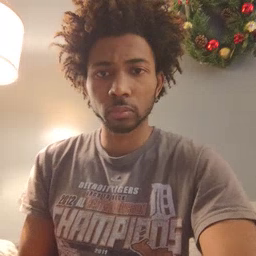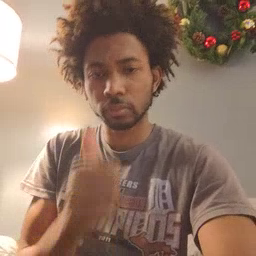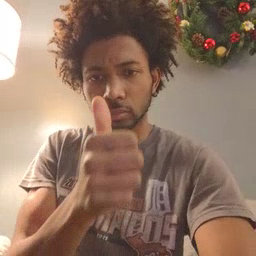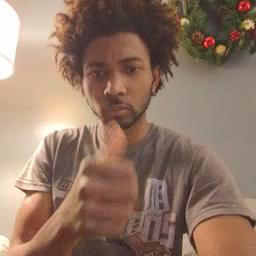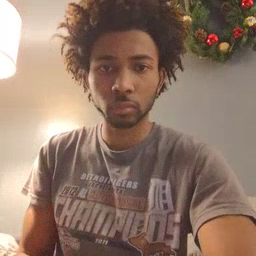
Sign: yourself